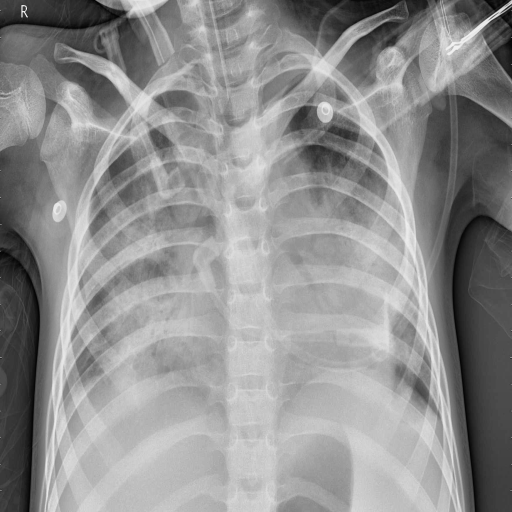
Finding: PNEUMONIA